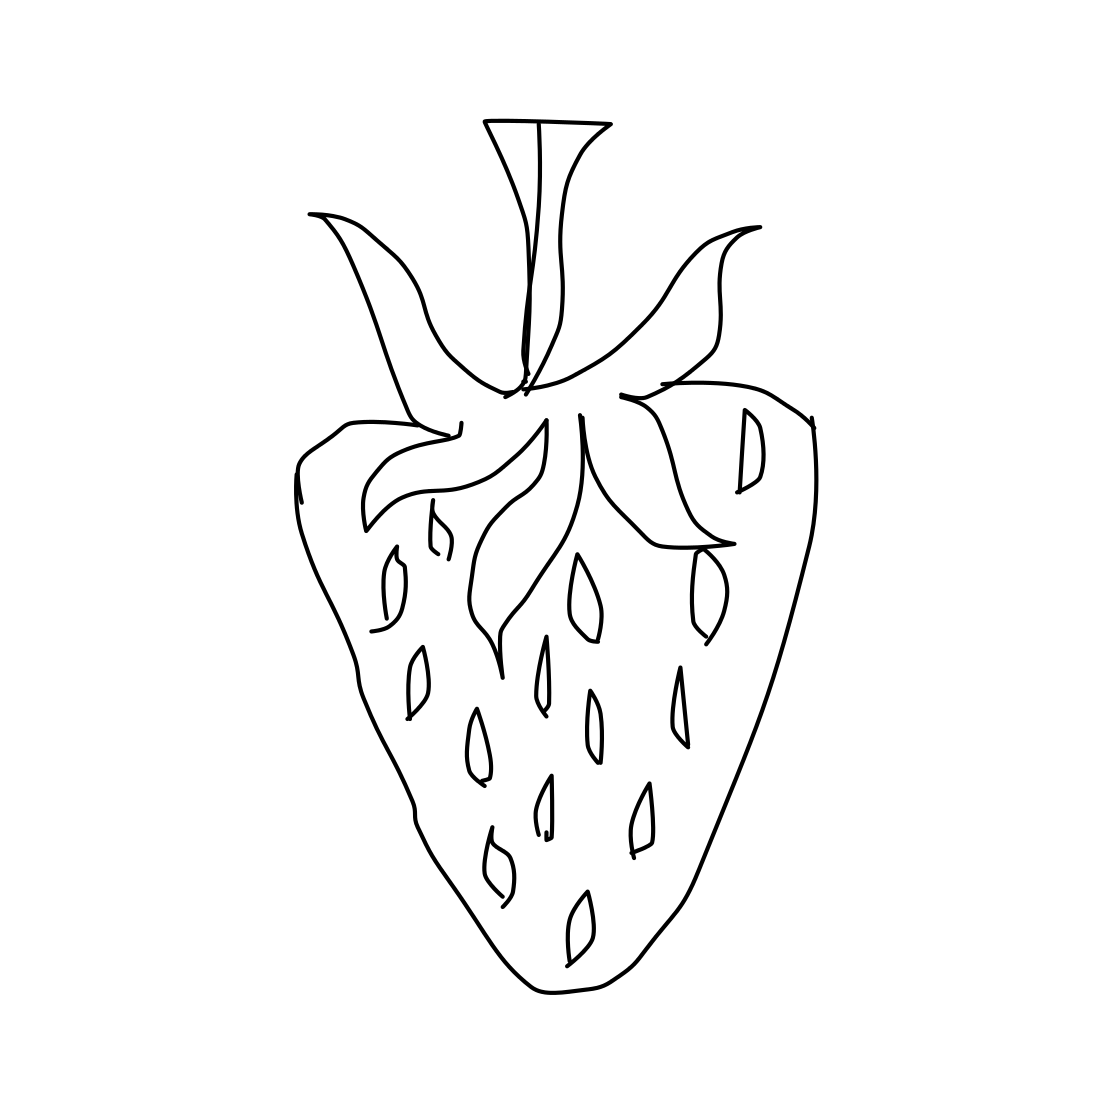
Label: strawberry